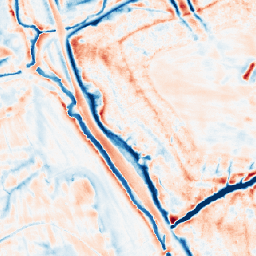
Category: edge_preserving
Decomposition family: bilateral
Decomposition parameters: d: 21
sigma_color: 25
sigma_space: 150
Upsampling method: nearest
Upsampling parameters: scale: 4
Upsampling scale: 4